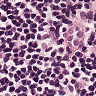
Metastatic tissue present: no